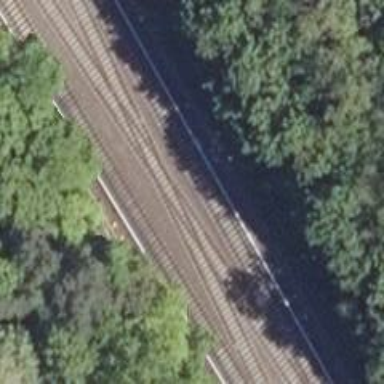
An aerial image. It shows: Railway crossing.